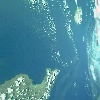
Label: water